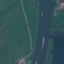
Land use / land cover: River